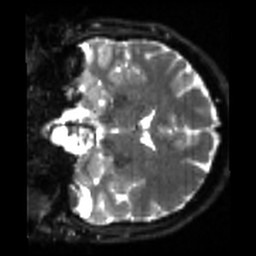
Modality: sbref
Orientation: coronal
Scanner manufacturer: siemens
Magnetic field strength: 3 T
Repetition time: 4 s
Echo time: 0.0594 s